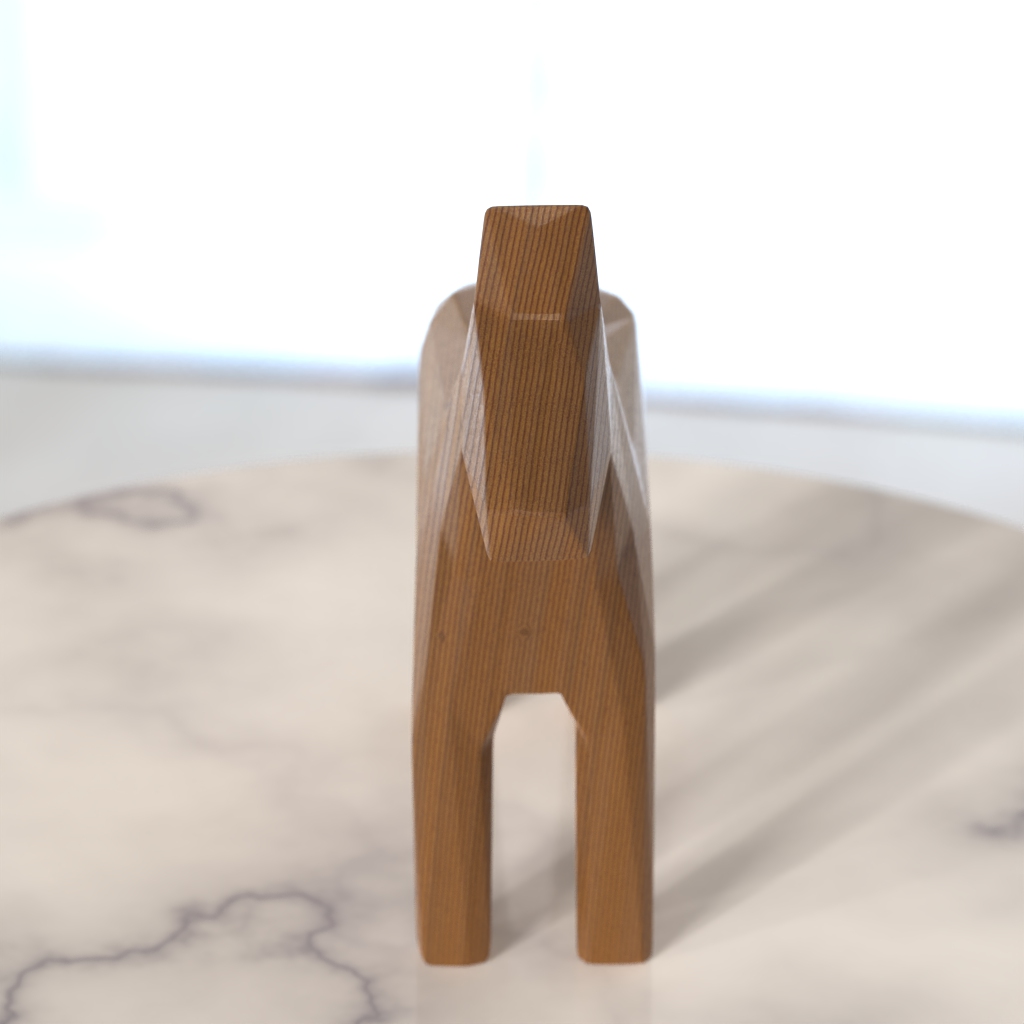
A high quality rendering of a dalahest_oak dalecarlian horse figurine made of varnished dark oak standing on a white marble sidetable in an a photo studio hall in london with natural soft warm daylight from windows,medium shot from the front top, 150 mm, f 11, bokeh